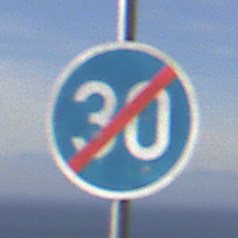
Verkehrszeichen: EndeMindestgeschwindigkeit
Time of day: MorningAfternoon
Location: Outdoor (RoadRail)
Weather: PartlyCloudy
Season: NotSpecified
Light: Natural